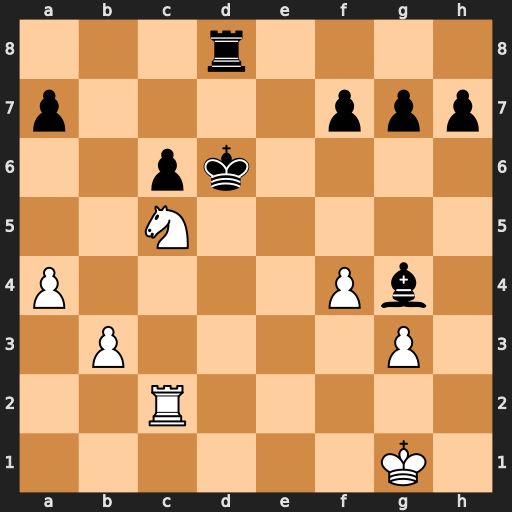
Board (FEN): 3r4/p4ppp/2pk4/2N5/P4Pb1/1P4P1/2R5/6K1
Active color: w
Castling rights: -
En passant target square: -
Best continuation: Nb7+ Kc7 Nxd8